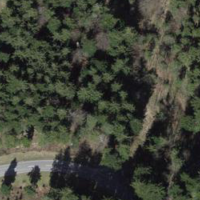
EUNIS habitat code: 43
Species observed at this site:
Petasites albus